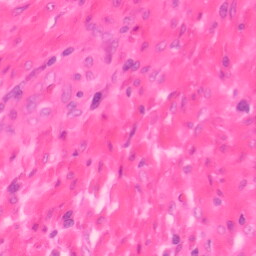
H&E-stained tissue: Colon